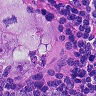
Metastatic tissue present: yes